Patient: sex M, age 47
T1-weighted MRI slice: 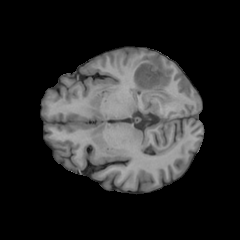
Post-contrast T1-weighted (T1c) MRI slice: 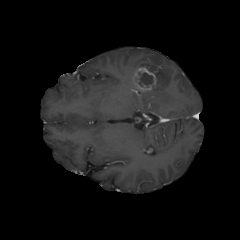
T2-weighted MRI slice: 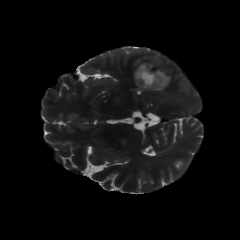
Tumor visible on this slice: yes
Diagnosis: Glioblastoma, IDH-wildtype
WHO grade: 4